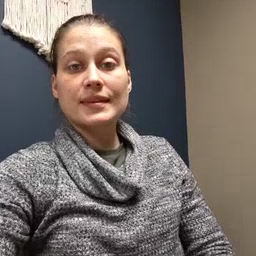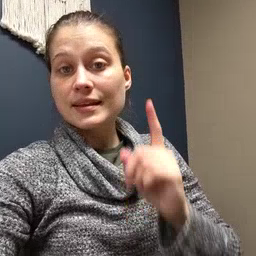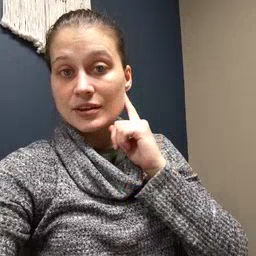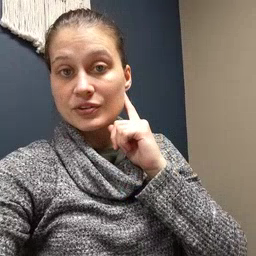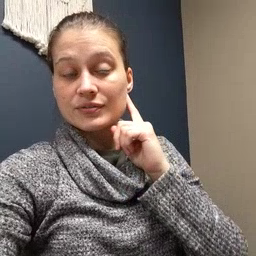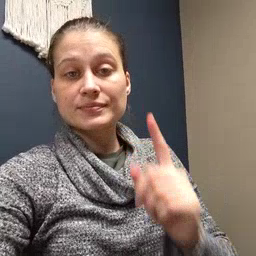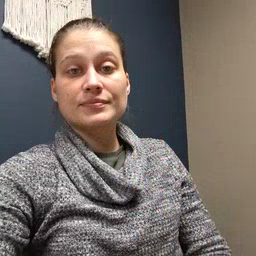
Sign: hear